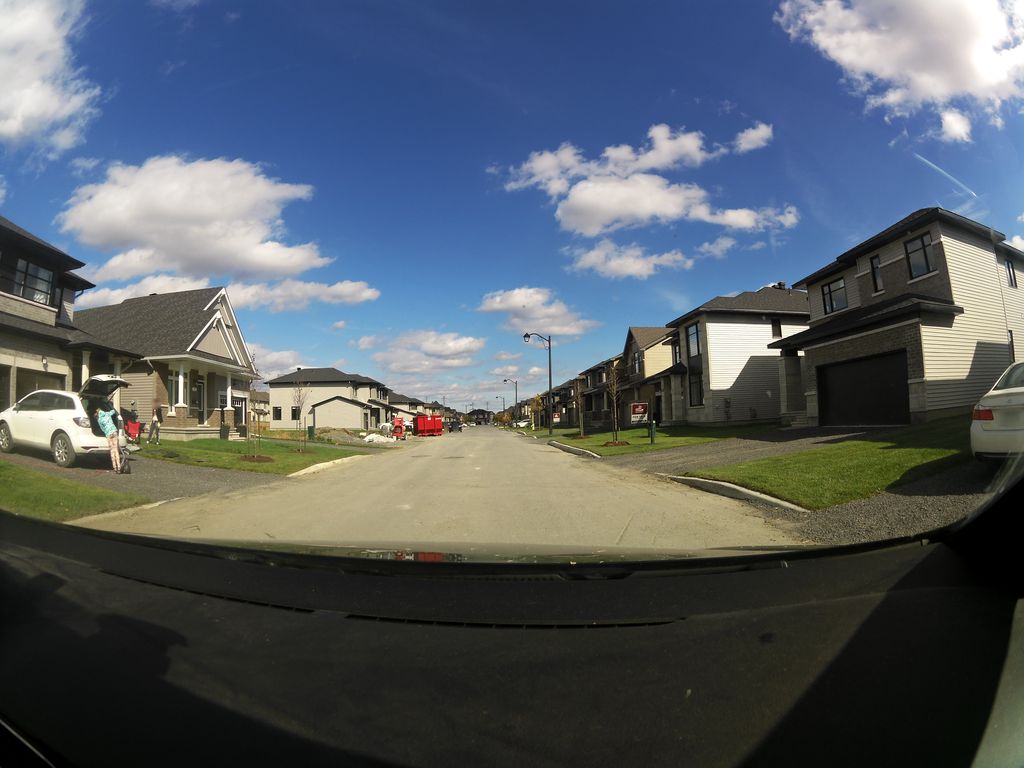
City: ottawa-gatineau